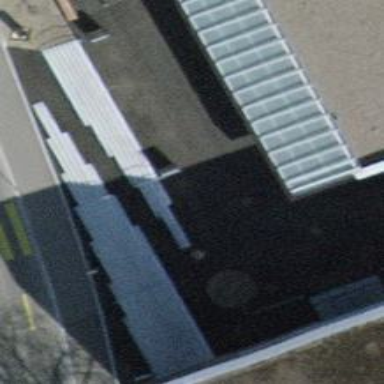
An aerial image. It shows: Concrete steps with ramp available for accessibility.